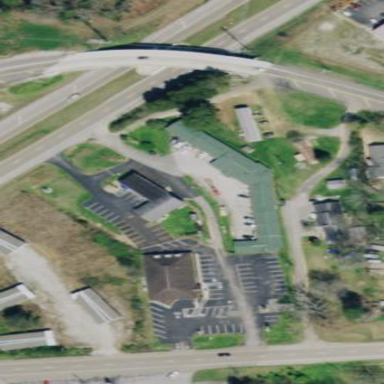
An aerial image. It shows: Building that is motel.